Question: Hey guys I've been trying to wrap my head around the HTML5 Canvas animation but failed miserably I wanted to achieve the below figure by animating this custom shape in an interval of 10 seconds.
I've pretty much screwed the math of it so I ended up just writing every lineTo statement manually, tried Paul Irish's requestAnimationFrame at the end to animate the line but no luck.
Any help would be highly appreciated, here is
'the'<URL>
Thanks guys

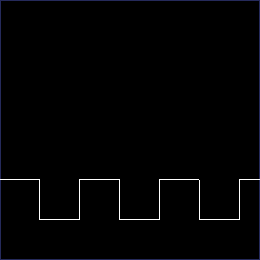
Answer: You're basically needing a function that returns only 2 values--high and low.
Here's a function that returns only low/high values based on a period and oscillation values:
'''
// squared wave
// p = period (how long it takes the wave to fully complete and begin a new cycle)
// o = oscillation (change in wave height)
function squareY(x) {
return( (x%p)<o?o:0 );
}
'''
Demo: <URL>

Example code:
'''
<!doctype html>
<html>
<head>
<link rel="stylesheet" type="text/css" media="all" href="css/reset.css" />
<script src="http://code.jquery.com/jquery.min.js"></script>
<style>
body{ background-color: ivory; }
canvas{border:1px solid red;}
</style>
<script>
$(function(){
var canvas=document.getElementById("canvas");
var ctx=canvas.getContext("2d");
ctx.lineWidth=3;
var p=30; // period
var o=15; // oscillation
var fps = 60;
var n=0;
animate();
function animate() {
setTimeout(function() {
requestAnimationFrame(animate);
// Drawing code goes here
n+=1.5;
if(n>300){
n=0;
}
ctx.clearRect(0,0,canvas.width,canvas.height);
ctx.beginPath();
for(var x=0;x<n;x++){
var y=squareY(x);
ctx.lineTo(x,y+50);
}
ctx.stroke();
}, 1000 / fps);
}
// squared sine
function squareY(x) {
return( (x%p)<o?o:0 );
}
}); // end $(function(){});
</script>
</head>
<body>
<canvas id="canvas" width=350 height=350></canvas>
</body>
</html>
'''